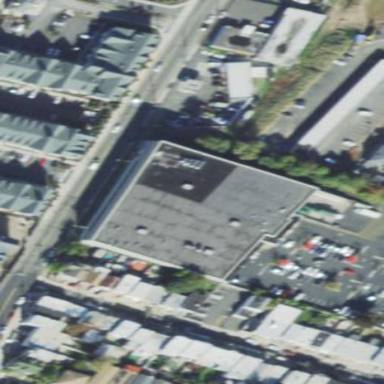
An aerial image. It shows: Supermarket building.